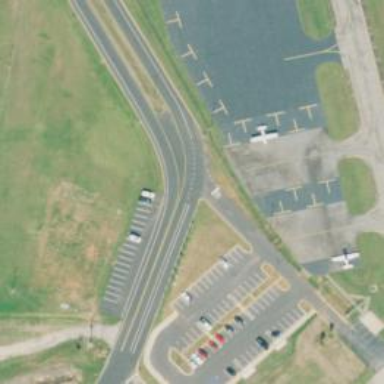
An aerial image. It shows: View of taxiway at the airport.